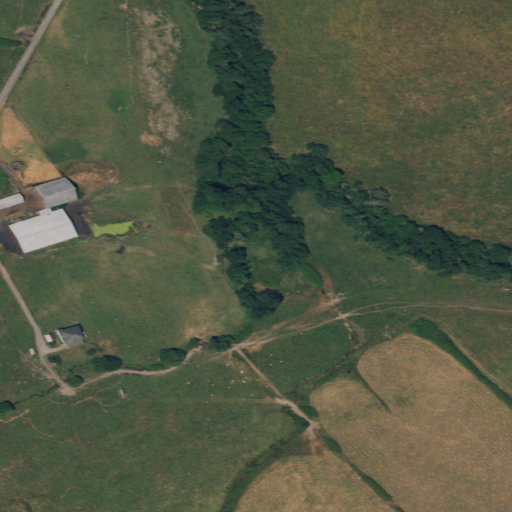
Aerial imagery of valley in California named Shaw Gulch containing pasture, herbaceous wetlands, open development, woody wetlands, high intensity development, medium intensity development, and low intensity development